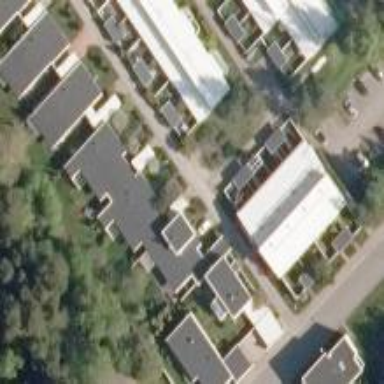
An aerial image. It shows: Residential terrace building with roof made of tar paper.